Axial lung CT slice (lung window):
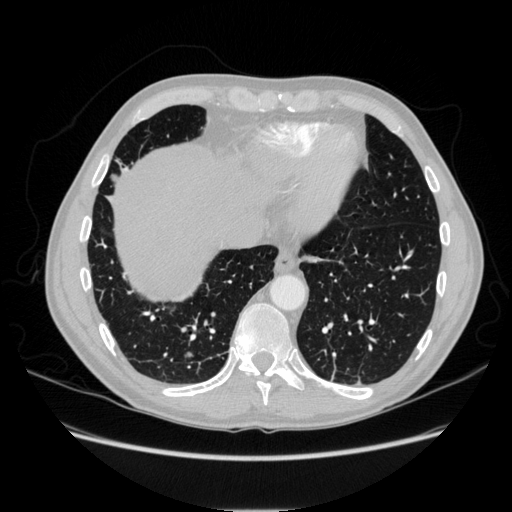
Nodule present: yes
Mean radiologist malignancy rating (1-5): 3.5